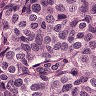
Metastatic tissue present: yes